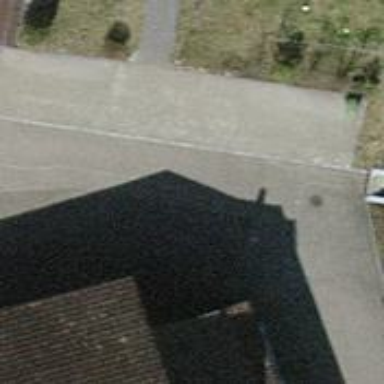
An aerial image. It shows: Driveway.